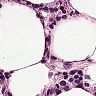
Metastatic tissue present: no